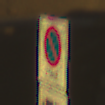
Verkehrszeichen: BeginnEingeschraenktesHalteverbotZone
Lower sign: HinweisDurchSinnbild16
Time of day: SunriseSunset
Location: Outdoor (Nature)
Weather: Clear
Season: NotSpecified
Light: Natural